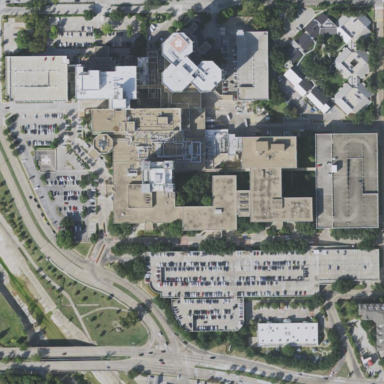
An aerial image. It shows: Healthcare facility identified as hospital.